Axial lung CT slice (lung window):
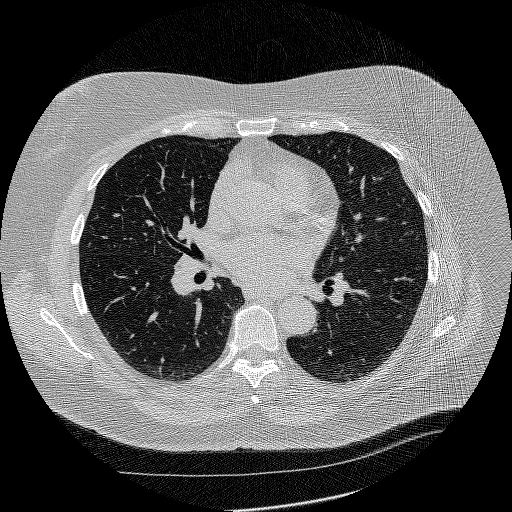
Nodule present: no